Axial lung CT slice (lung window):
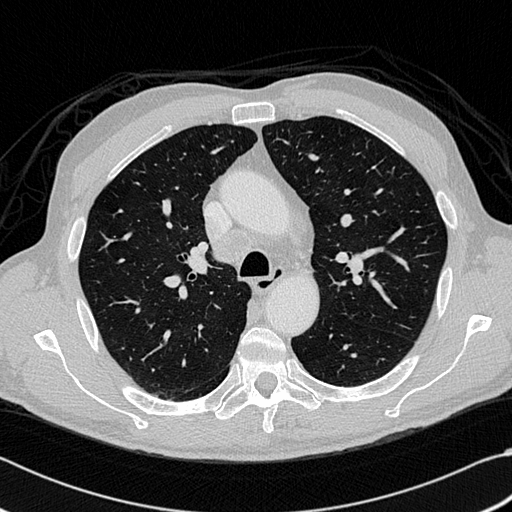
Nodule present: no